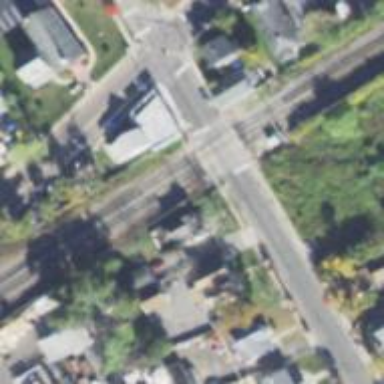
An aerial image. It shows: Railway level crossing.